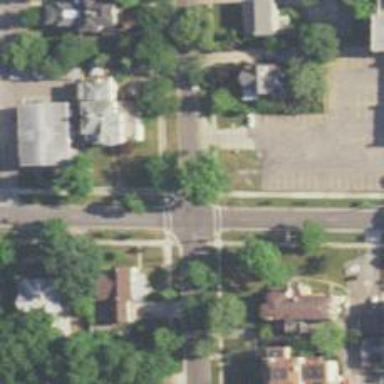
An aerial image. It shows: Marked footway crossing with line markings.